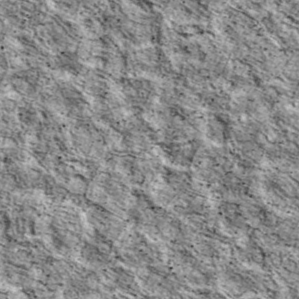
Label: non_frost